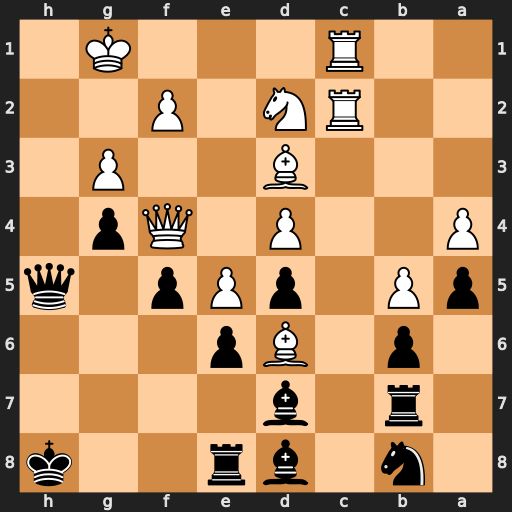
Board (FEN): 1n1br2k/1r1b4/1p1Bp3/pP1pPp1q/P2P1Qp1/3B2P1/2RN1P2/2R3K1
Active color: b
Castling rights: -
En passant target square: -
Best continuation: Bg5 Qxg5 Qxg5